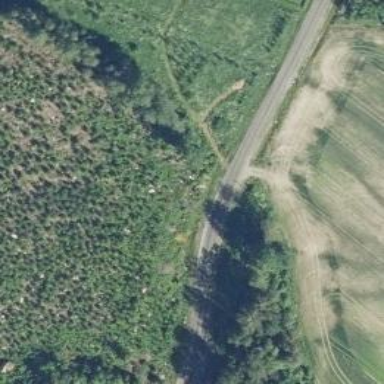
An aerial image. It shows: Unclassified road.